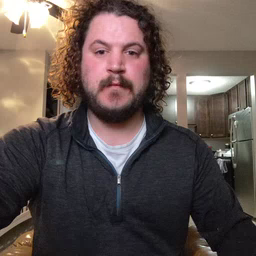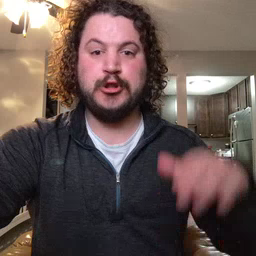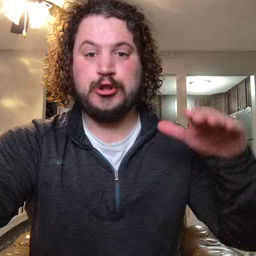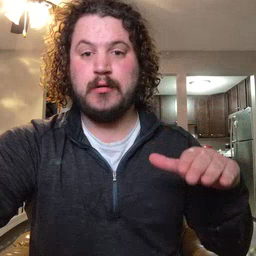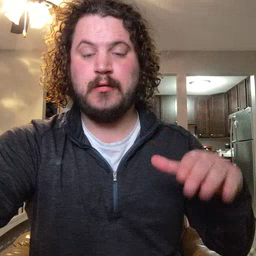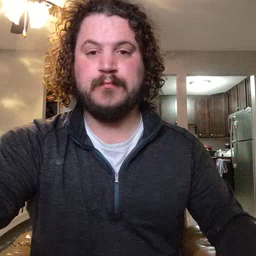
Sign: child